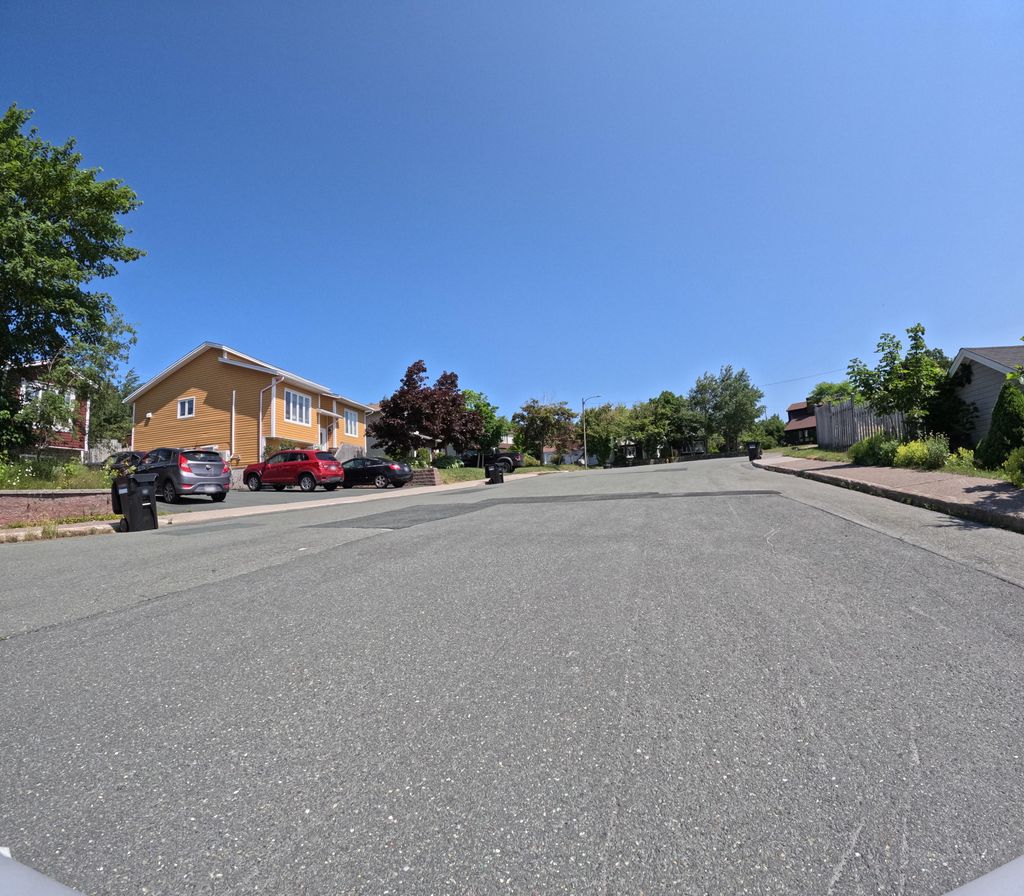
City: st_johns